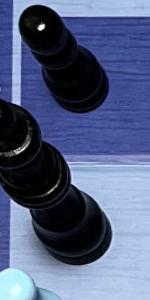
Label: Queen_Black